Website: slack
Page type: stored-credit-cards
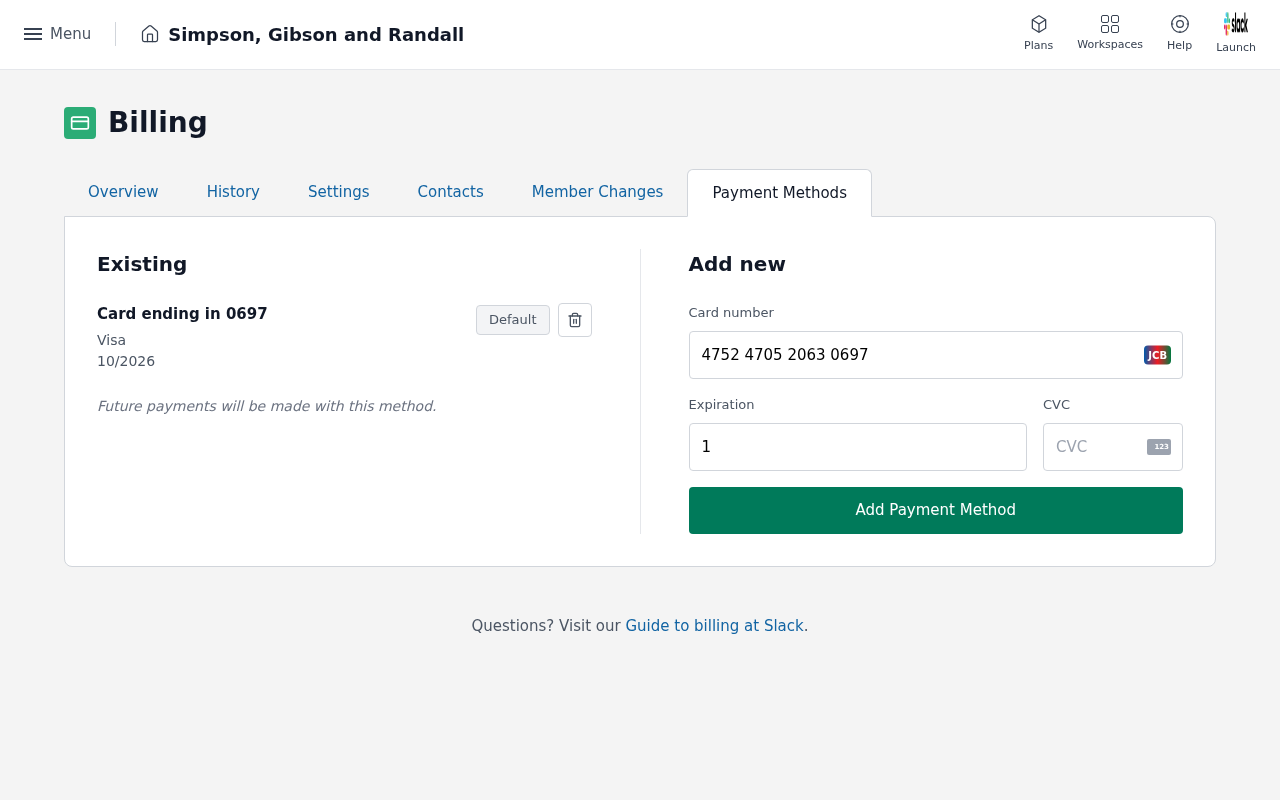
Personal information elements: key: PII_CARD_CVV
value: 700
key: PII_CARD_EXPIRY
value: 10/2026
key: PII_CARD_EXPIRY
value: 10/26
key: PII_CARD_LAST4
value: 0697
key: PII_CARD_NUMBER
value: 4752 4705 2063 0697
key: PII_CARD_TYPE
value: Visa
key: PII_COMPANY
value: Simpson, Gibson and Randall